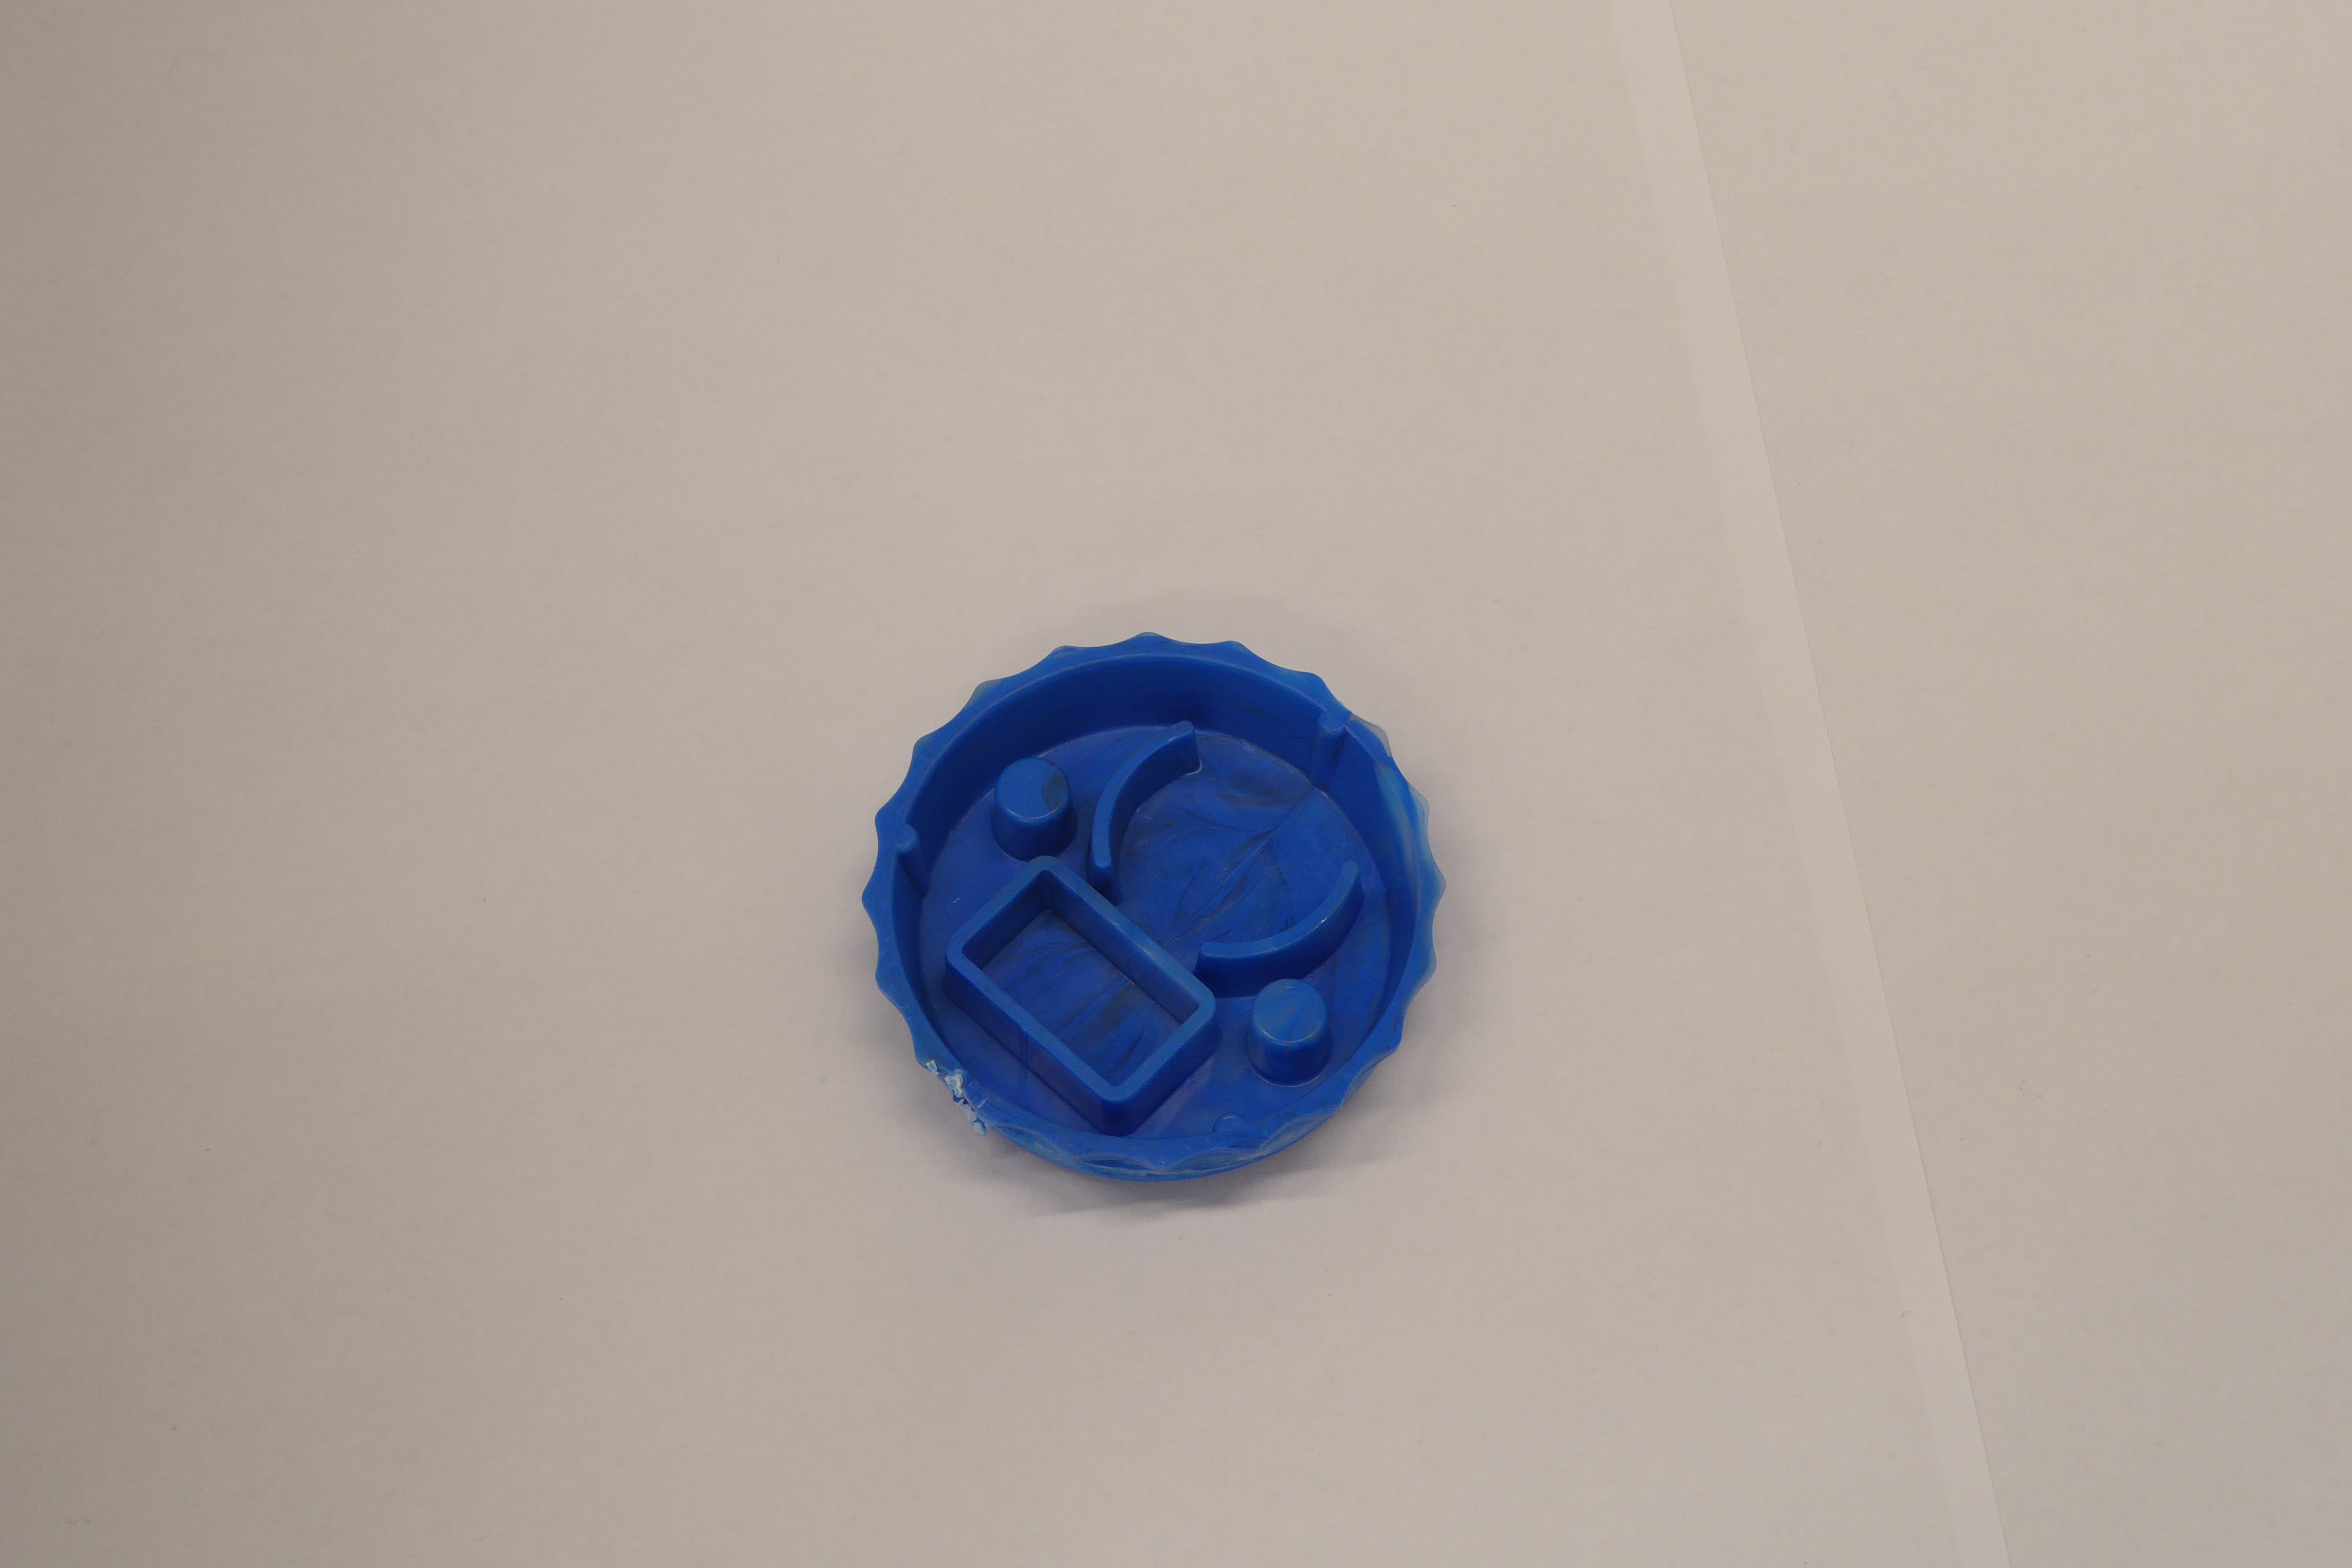
Label: Bottle Opener - Cover